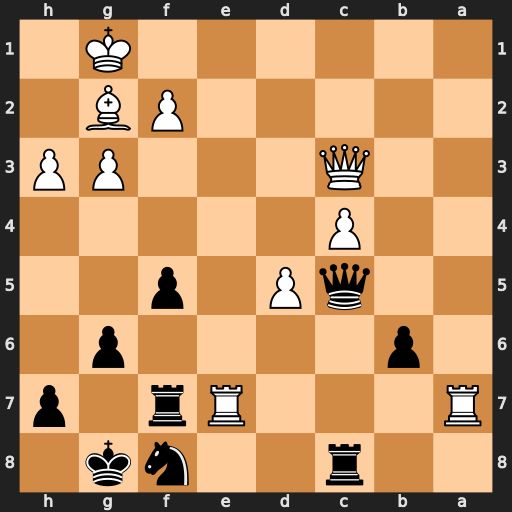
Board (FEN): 2r2nk1/R3Rr1p/1p4p1/2qP1p2/2P5/2Q3PP/5PB1/6K1
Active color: b
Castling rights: -
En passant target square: -
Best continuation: Rxe7 Rxe7 Qxe7